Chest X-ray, PA view. Patient: 23 years old, sex F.
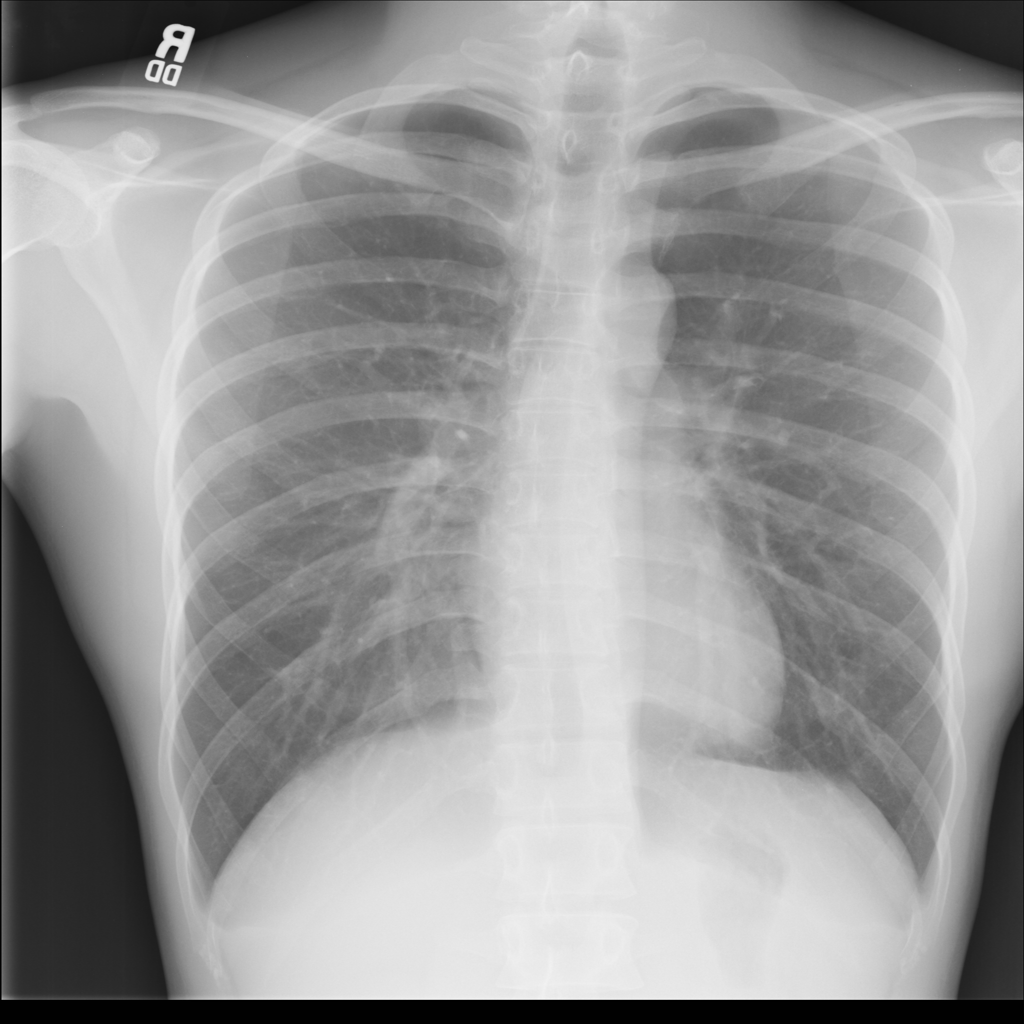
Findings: No Finding